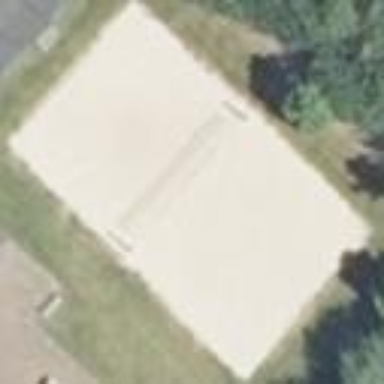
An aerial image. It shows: Multi-sport pitch with sand surface for leisure land activities.